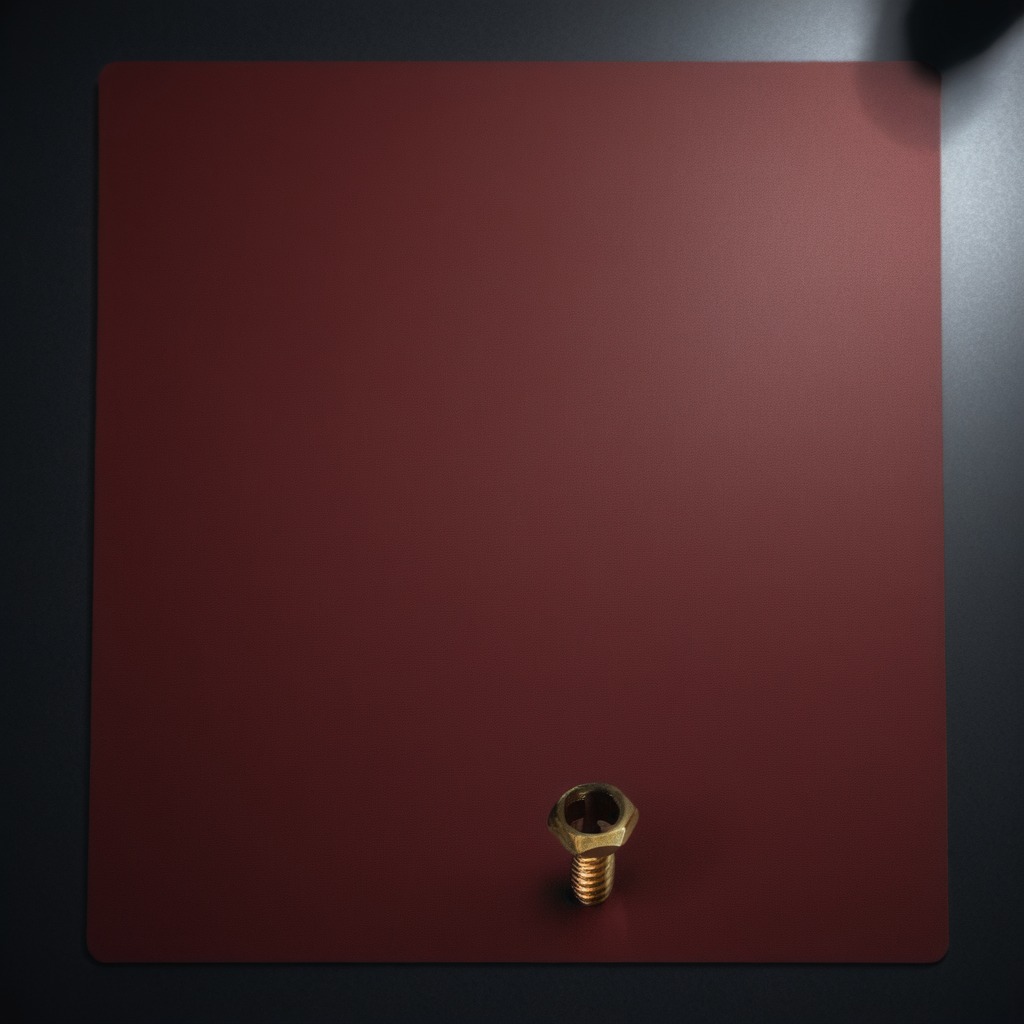
A metal screw is lying on a clean granite tabletop covered with a red rubber mat inside a workshop at night.